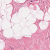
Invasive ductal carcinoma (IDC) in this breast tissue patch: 0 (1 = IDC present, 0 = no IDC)